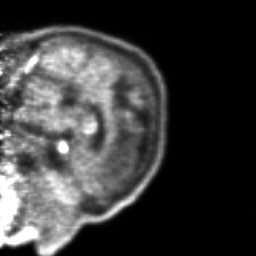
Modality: PET
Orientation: sagittal
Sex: male
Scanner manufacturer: ge